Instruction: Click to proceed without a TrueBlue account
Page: checkout
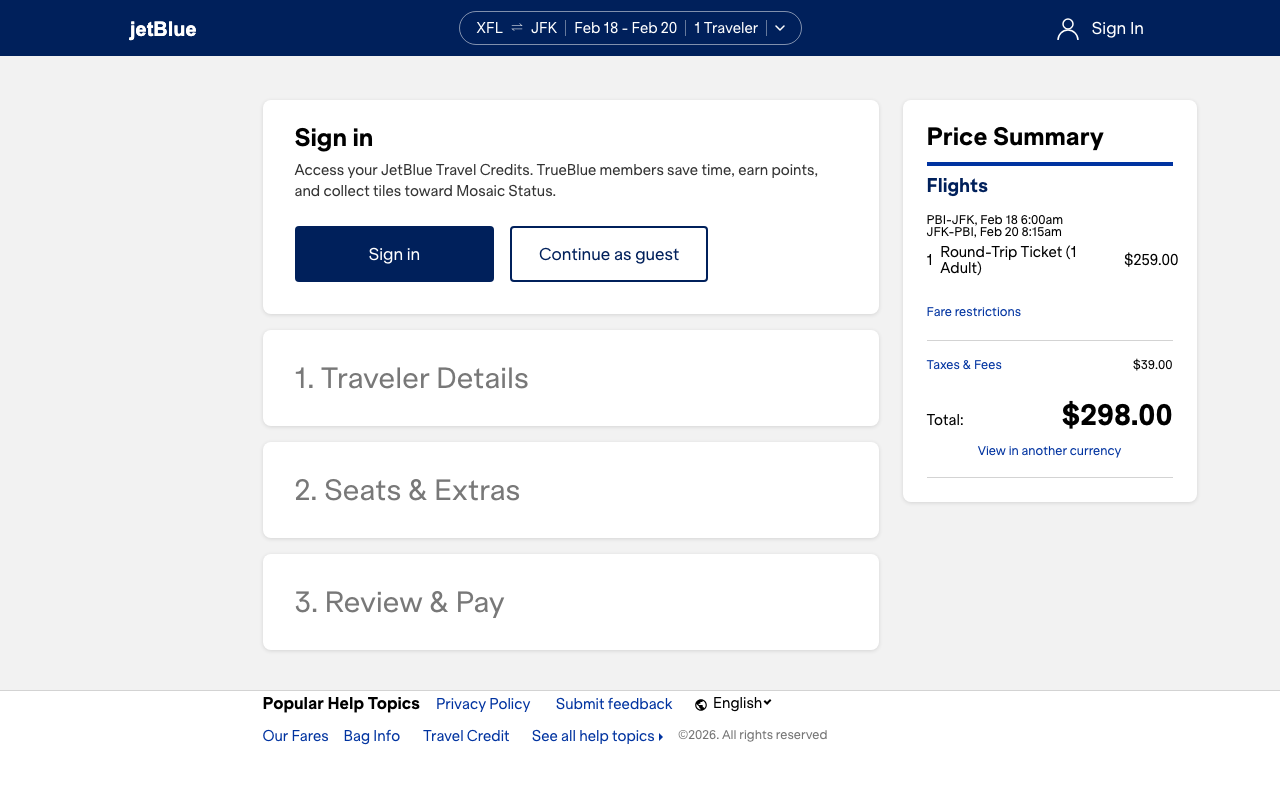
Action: click